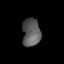
Tissue: lung
Cell type: Endothelial cells
Senescence score: 0.5562
Nuclear area (px): 497
Mean DAPI intensity: 91.193